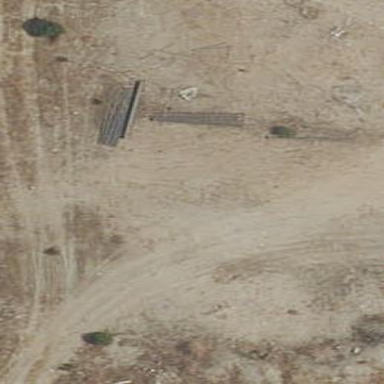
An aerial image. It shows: Wall barrier.